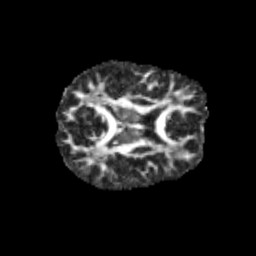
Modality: FA
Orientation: axial
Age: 12
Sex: male
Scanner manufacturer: siemens
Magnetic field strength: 3 T
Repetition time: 3.8 s
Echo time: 0.07 s